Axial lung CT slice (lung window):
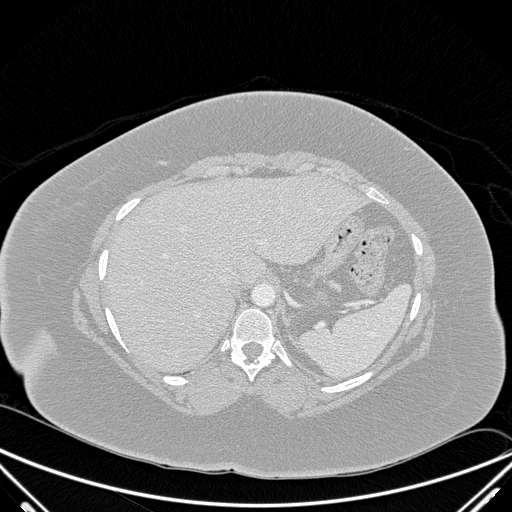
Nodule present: no